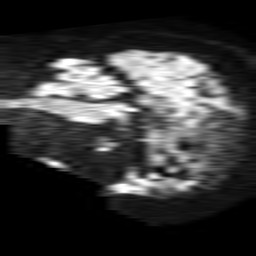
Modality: TRACE
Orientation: sagittal
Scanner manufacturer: philips
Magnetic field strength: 1.5 T
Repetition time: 4.6 s
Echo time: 0.08528 s